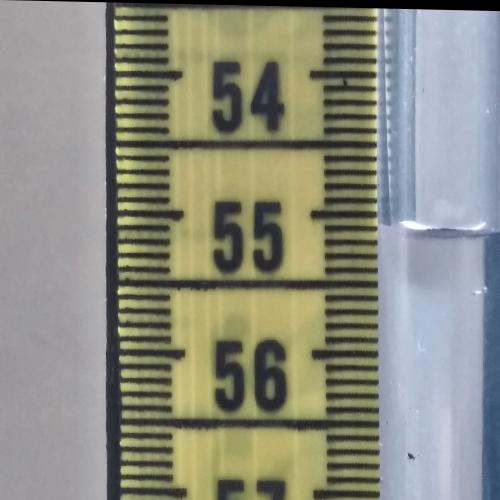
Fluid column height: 55.1 cm